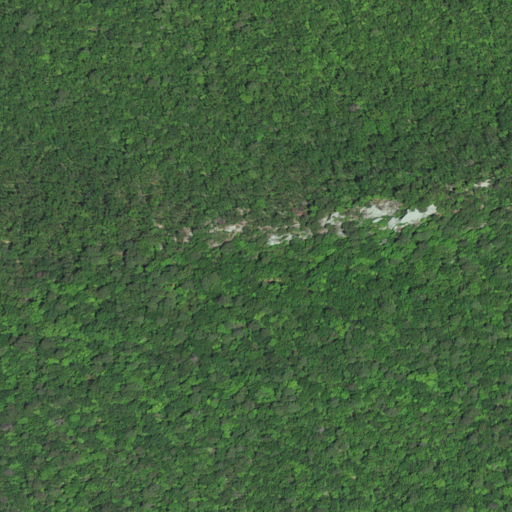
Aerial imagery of ridge(s) in North Carolina named Huckleberry Ridge containing deciduous forest, mixed forest, and evergreen forest